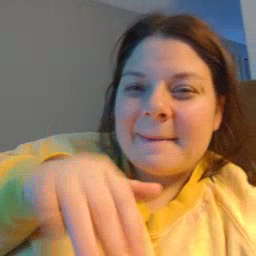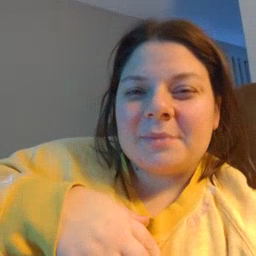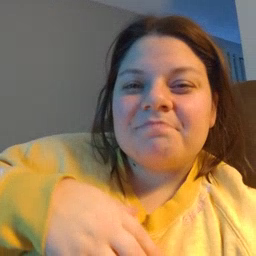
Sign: same